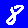
Digit: 8